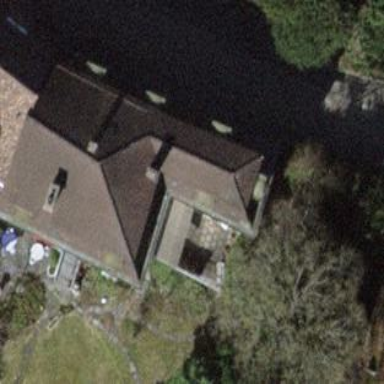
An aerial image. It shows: House with gambrel roof.